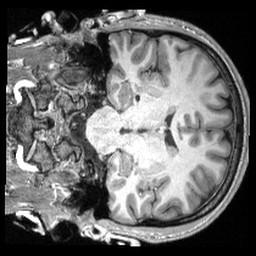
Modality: T1w
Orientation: coronal
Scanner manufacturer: siemens
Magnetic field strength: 3 T
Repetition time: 2.3 s
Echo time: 0.00308 s